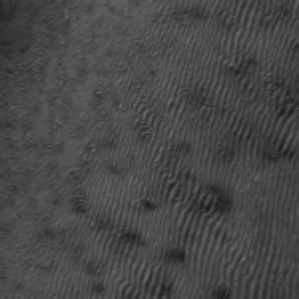
Label: frost